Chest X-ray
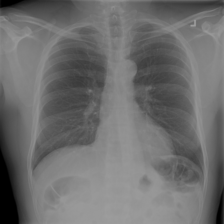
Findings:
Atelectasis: negative
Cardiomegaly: negative
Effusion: negative
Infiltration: negative
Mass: negative
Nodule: negative
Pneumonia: negative
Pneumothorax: negative
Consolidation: negative
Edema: negative
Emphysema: negative
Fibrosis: negative
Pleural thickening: negative
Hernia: negative